Question: Look at the gray circles along the lines, they need to be placed equally to represent the hours, here is my code for that, where did I go wrong?
'''
for (int i=0; i<12; i++)
{
c.drawCircle(140*(float)Math.cos((double) (i*30))+ width/2,
140*(float) Math.sin((double) (i*30)) + height/2, 1, p);
}
'''

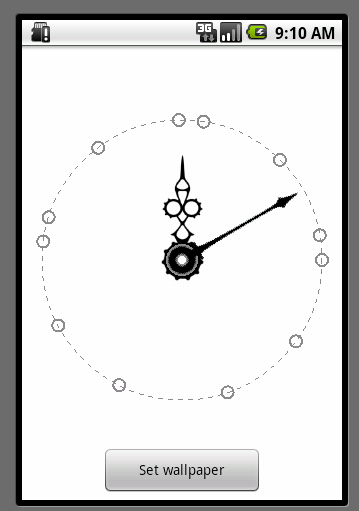
Answer: The angle must be provided to <URL>.
So, instead of
'''
Math.cos((double) (i*30))
'''
Use
'''
Math.cos(i*Math.PI/6.0)
'''
Note that I also removed the useless cast to double : multiplying an int and a double already produces a double.